Field crop: maize
Growth stage: 2
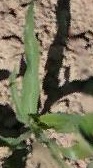
Species: maize